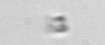
Label: detritus